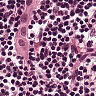
Metastatic tissue present: yes